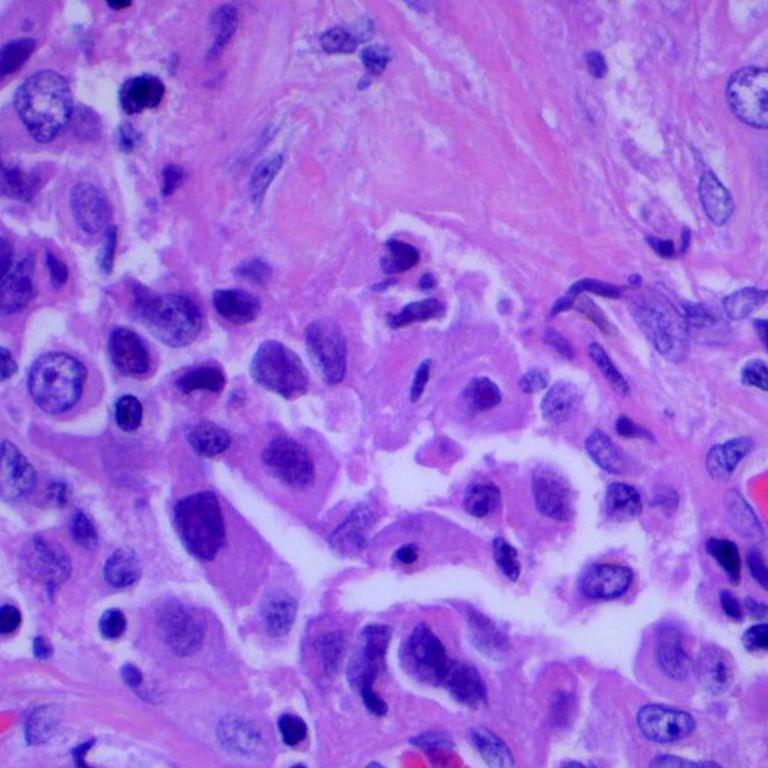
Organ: lung
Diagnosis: adenocarcinomas